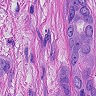
Metastatic tissue present: yes